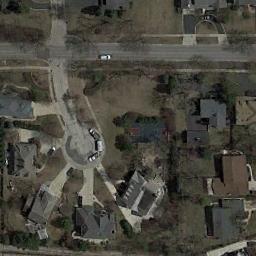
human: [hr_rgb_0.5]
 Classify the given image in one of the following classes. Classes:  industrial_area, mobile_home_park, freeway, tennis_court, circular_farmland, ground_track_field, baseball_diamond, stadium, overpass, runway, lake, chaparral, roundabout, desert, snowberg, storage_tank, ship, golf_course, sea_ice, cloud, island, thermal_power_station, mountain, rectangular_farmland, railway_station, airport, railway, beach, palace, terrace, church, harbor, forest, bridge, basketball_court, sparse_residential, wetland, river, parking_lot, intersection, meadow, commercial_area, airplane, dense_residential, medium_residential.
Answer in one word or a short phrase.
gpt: medium_residential